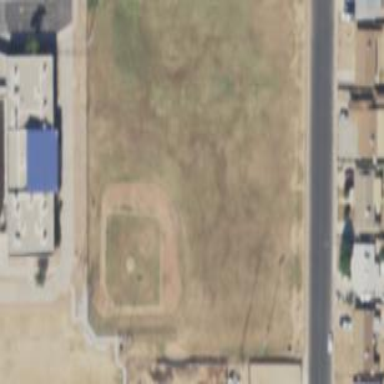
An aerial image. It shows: Baseball pitch for leisure land.